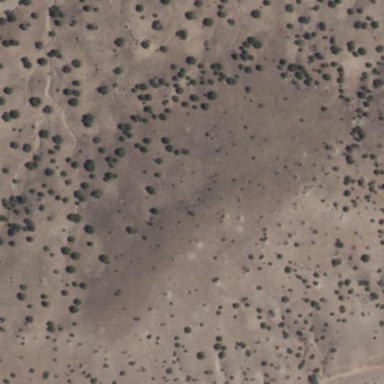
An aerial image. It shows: Area covered in scrub vegetation.